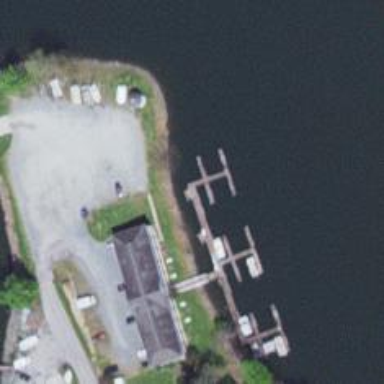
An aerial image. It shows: Pier with mooring facilities.